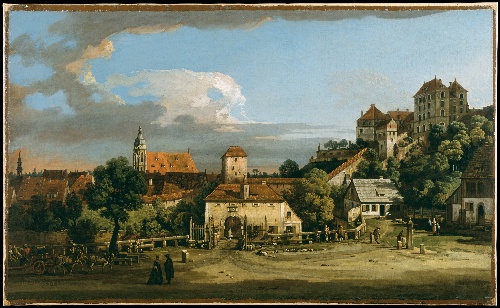
Title: Pirna: The Obertor from the South
Artist: Bernardo Bellotto
Artist bio: Italian, Venice 1722–1780 Warsaw
Date: mid-1750s
Object type: Painting
Classification: Paintings
Medium: Oil on canvas
Dimensions: 18 1/4 x 30 3/4 in. (46.4 x 78.1 cm)
Department: European Paintings
Credit line: Wrightsman Fund, 1991
Accession year: 1991
Repository: Metropolitan Museum of Art, New York, NY
Tags: Buildings|Villages